Question: To better phrase that question. This is what I want my query to do:
" SELECT a CITY with the highest number of reviews WHERE the State is unique" --> translated to From Every State in the US give me one city that has the highest number of reviews. So I should end up with a total of 50 rows.
Here is what my table looks like.

Thank you
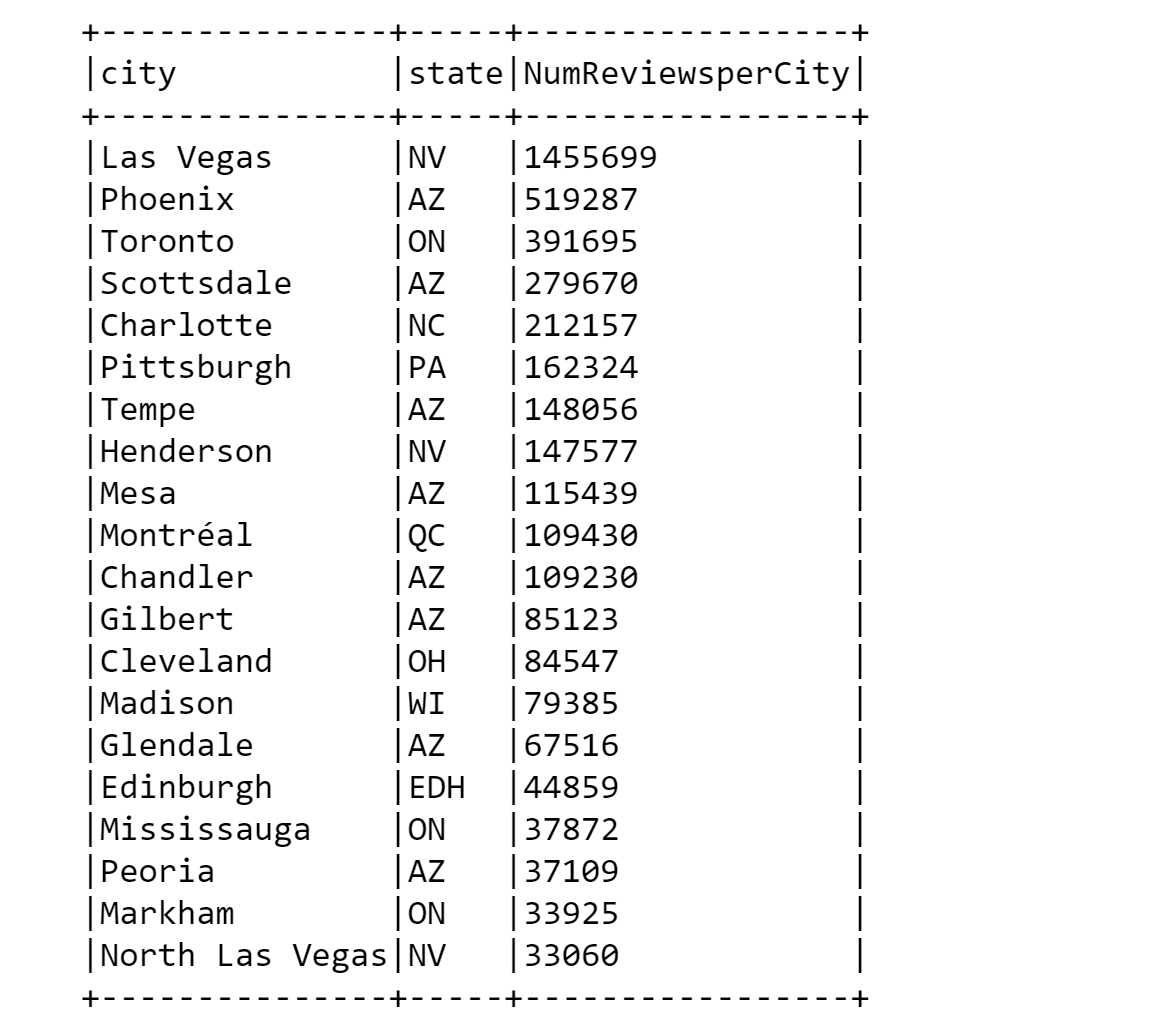
Answer: You would do this with a 'where' clause:
'''
select t.*
from t
where t.numreviewspercity = (select max(t2.numreviewspercity)
from t t2
where t2.state = t.state
);
'''